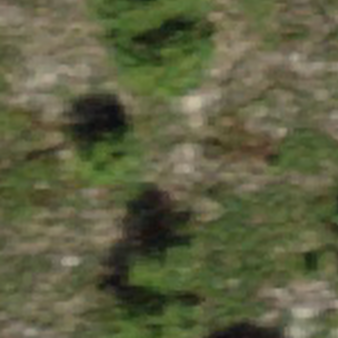
Label: other